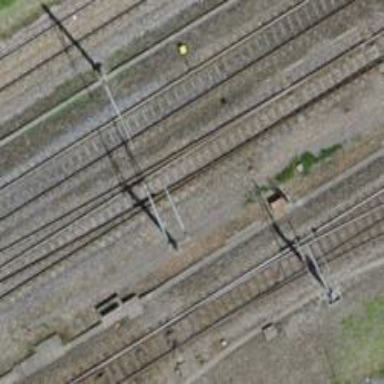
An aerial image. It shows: Single-track electrified railway with contact line.